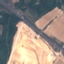
Land use / land cover class: Highway